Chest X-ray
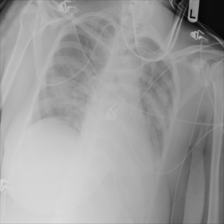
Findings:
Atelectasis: negative
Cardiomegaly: negative
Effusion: negative
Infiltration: positive
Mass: negative
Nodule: negative
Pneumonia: negative
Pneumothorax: negative
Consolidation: positive
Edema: negative
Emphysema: negative
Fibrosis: negative
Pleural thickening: negative
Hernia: negative